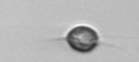
Label: Acanthoica_quattrospina